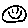
Label: smiley face